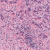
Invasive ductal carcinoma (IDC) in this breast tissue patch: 1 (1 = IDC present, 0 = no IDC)